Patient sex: F
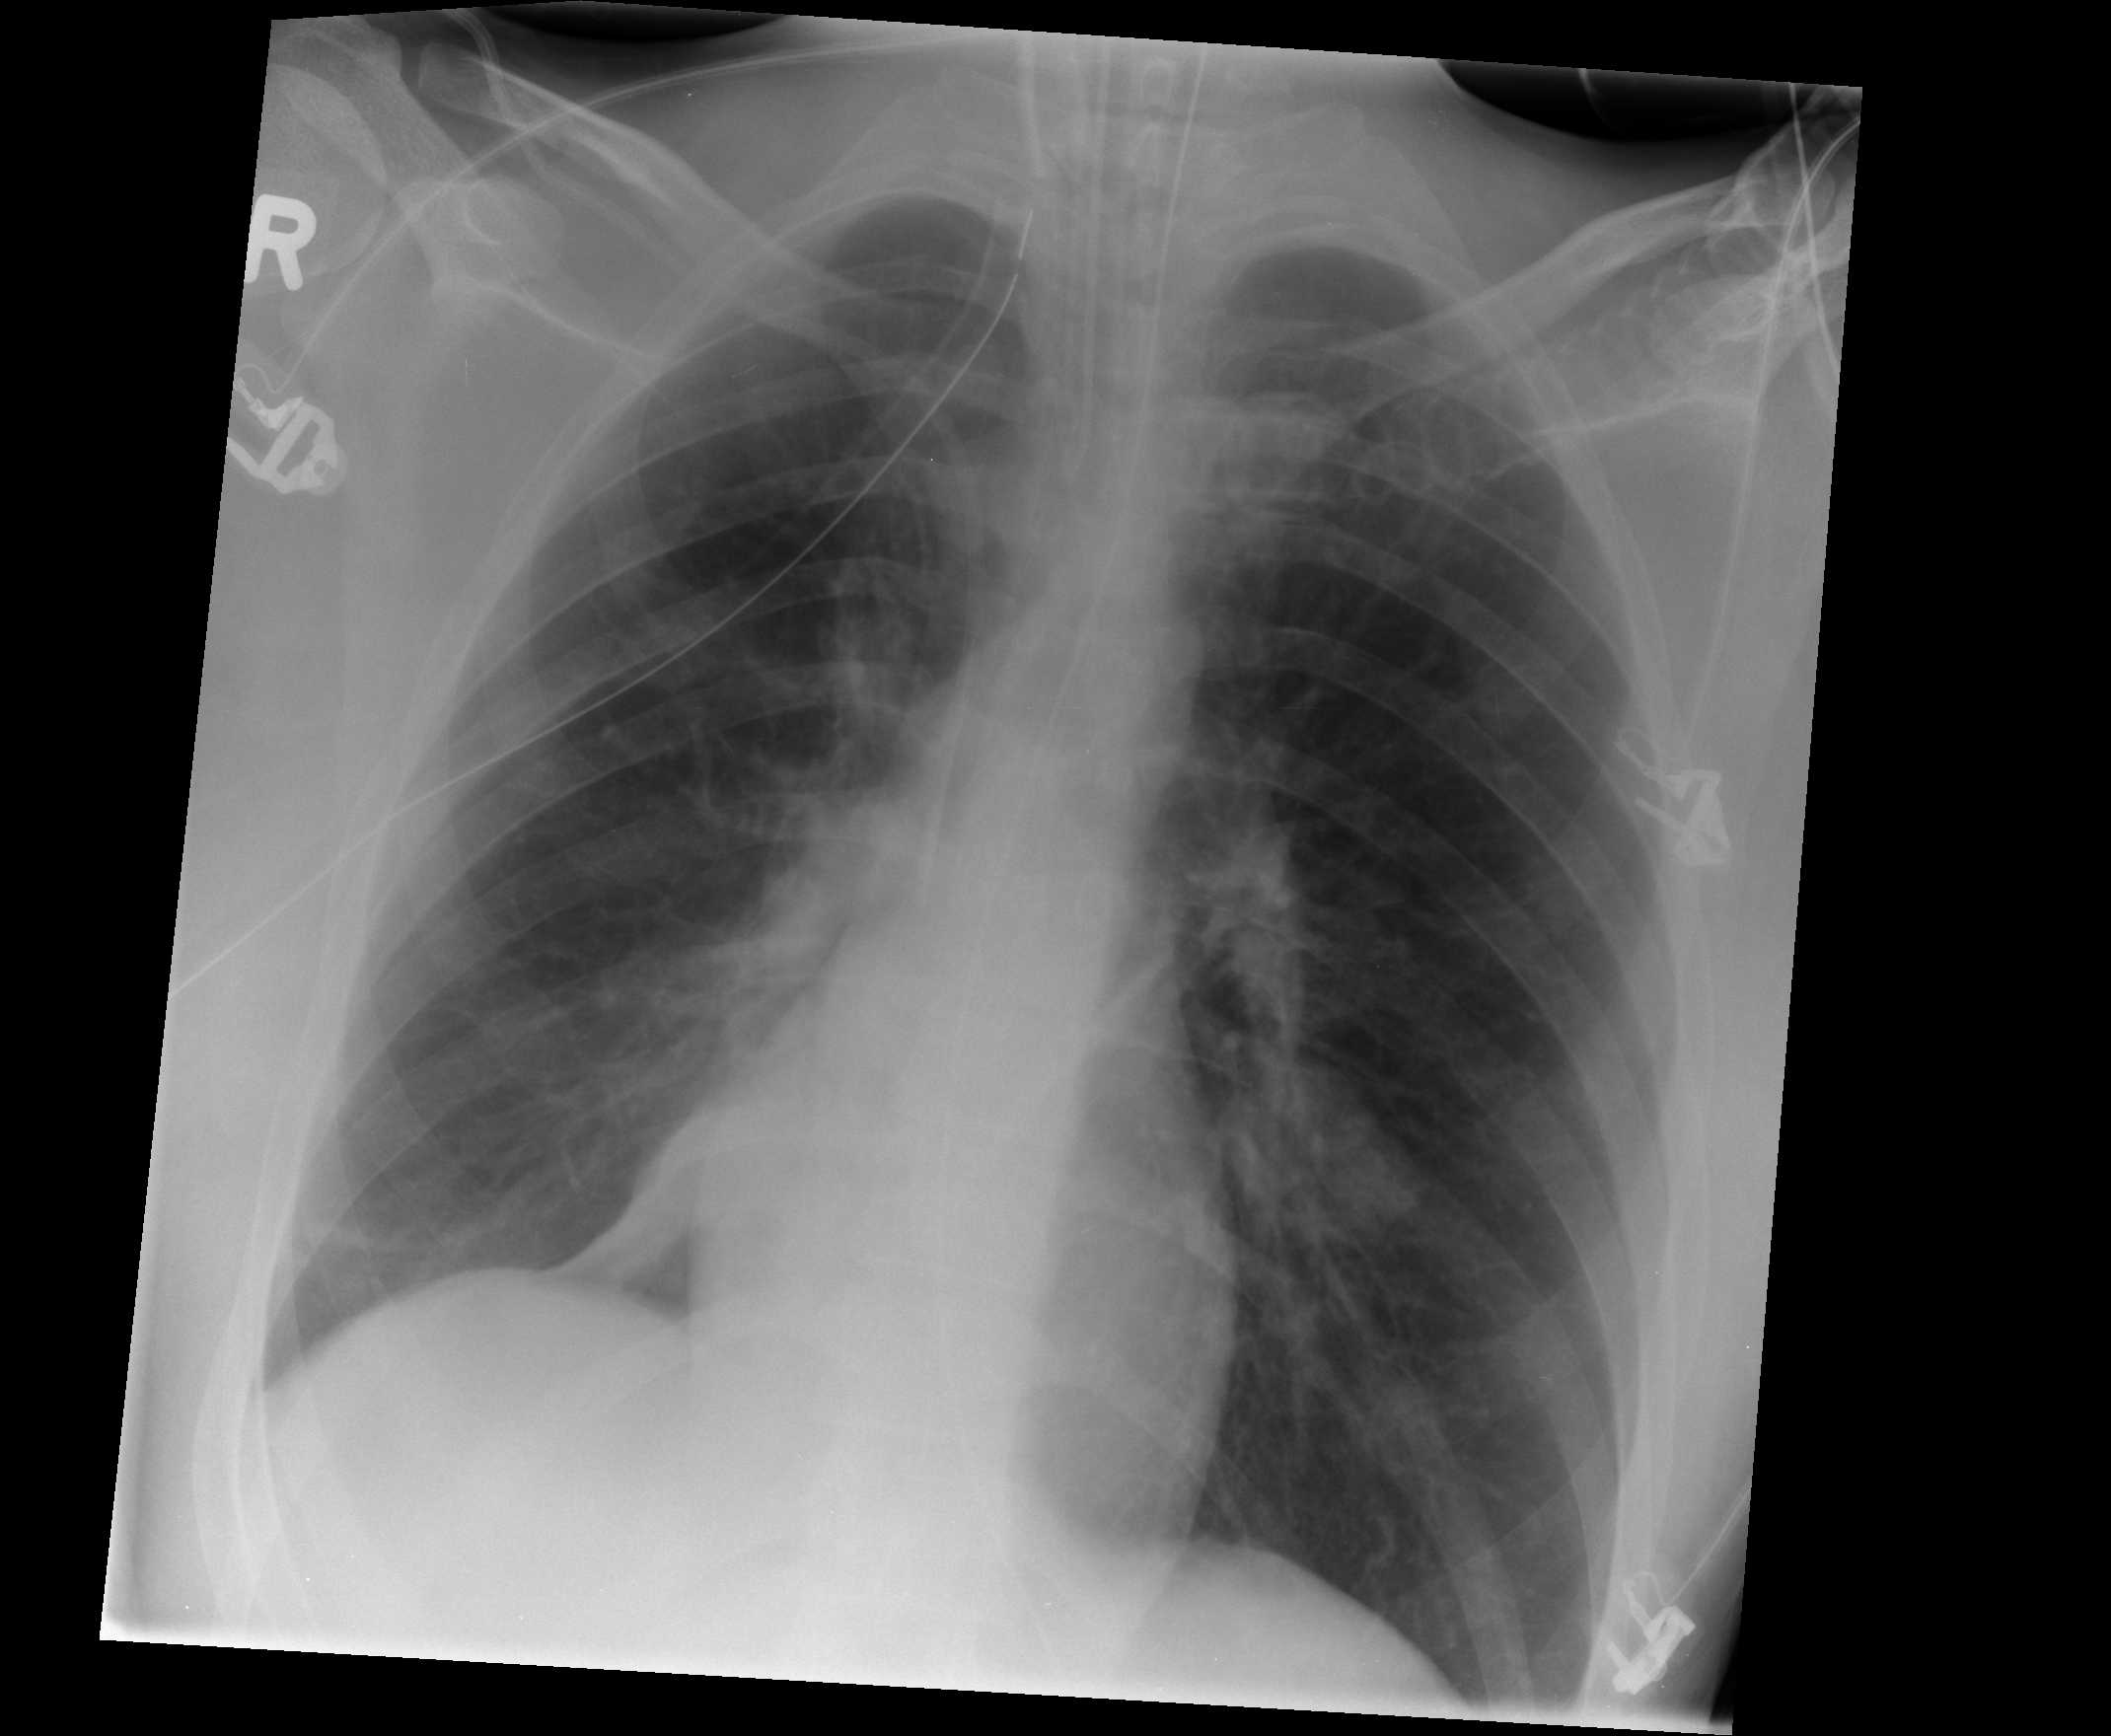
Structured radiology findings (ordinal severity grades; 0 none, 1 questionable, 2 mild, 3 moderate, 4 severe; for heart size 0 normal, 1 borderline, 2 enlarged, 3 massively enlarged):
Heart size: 0
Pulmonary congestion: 0
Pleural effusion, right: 1
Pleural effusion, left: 0
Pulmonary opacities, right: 0
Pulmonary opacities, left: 0
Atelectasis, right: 2
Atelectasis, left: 0